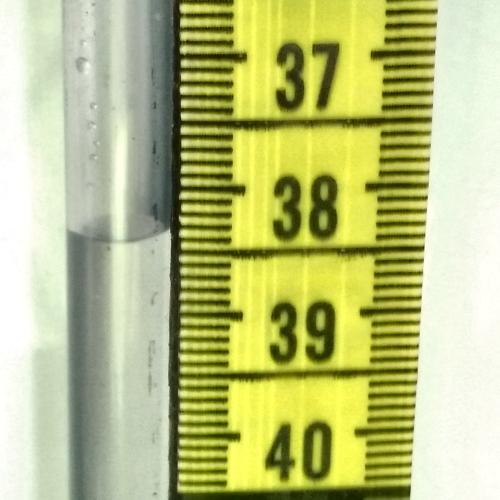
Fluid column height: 38.4 cm